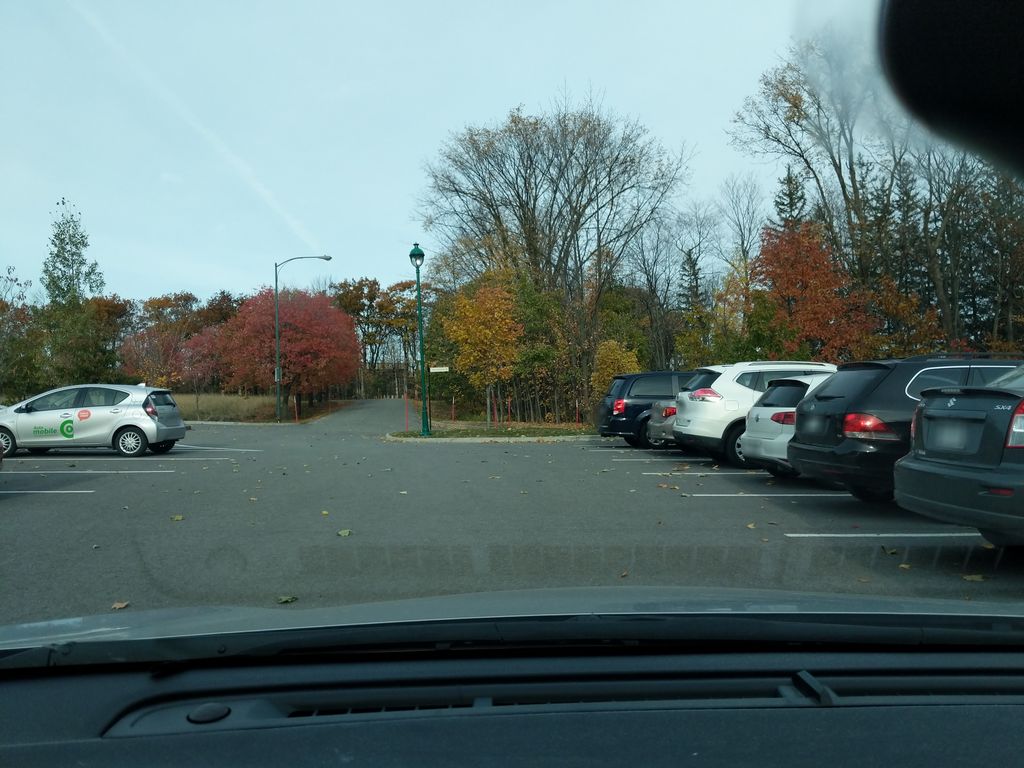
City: quebec_city